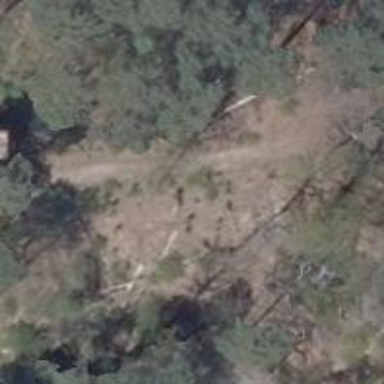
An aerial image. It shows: Path on the ground.